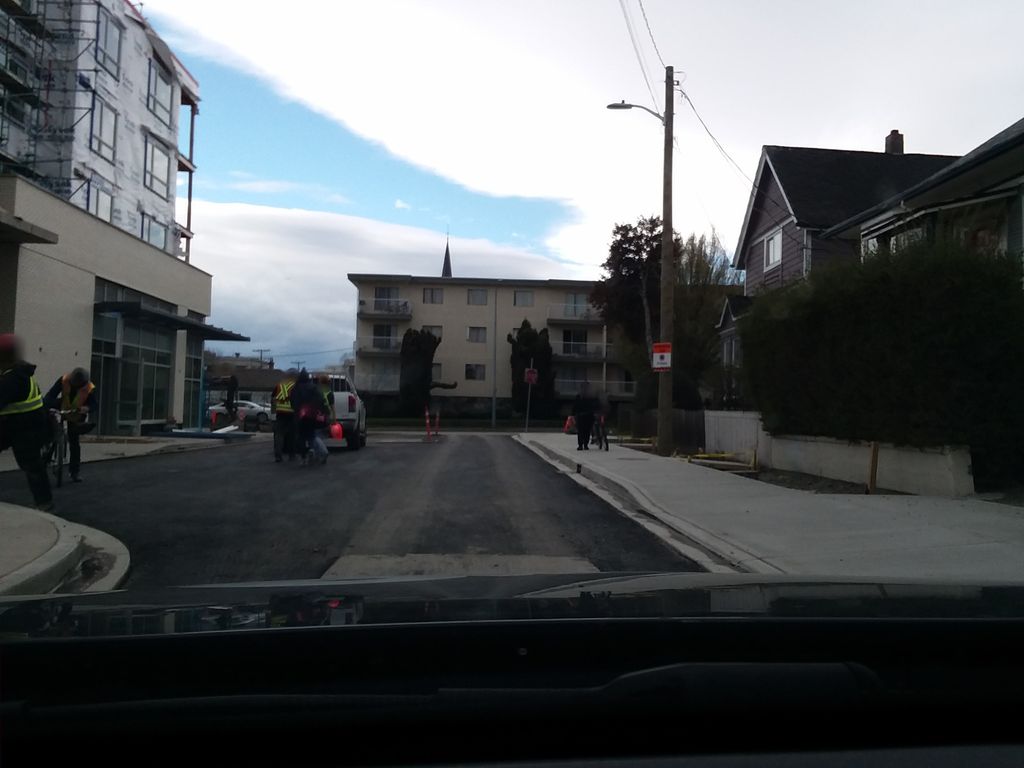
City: victoria